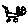
Label: cat